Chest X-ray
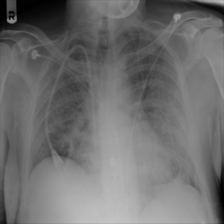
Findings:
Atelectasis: negative
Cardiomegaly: negative
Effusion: negative
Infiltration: negative
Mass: negative
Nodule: negative
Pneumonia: negative
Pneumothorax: negative
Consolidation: negative
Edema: positive
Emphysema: negative
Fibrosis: negative
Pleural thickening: negative
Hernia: negative